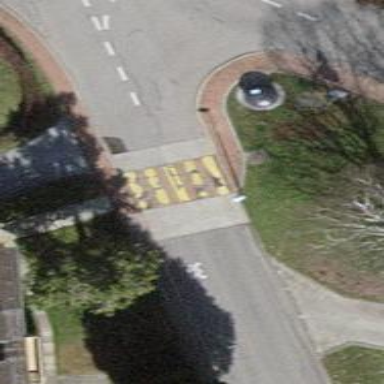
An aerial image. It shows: Marked crossing with zebra stripes on the road.